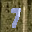
Label: 7